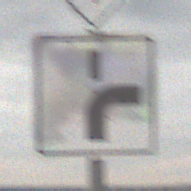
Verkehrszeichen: VerlaufVorfahrtsstrasse8
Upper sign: Vorfahrtsstrasse
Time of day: MorningAfternoon
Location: Outdoor (Nature)
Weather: Overcast
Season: NotSpecified
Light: Natural